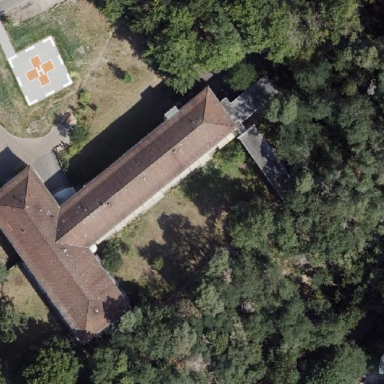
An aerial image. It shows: Hospital building.